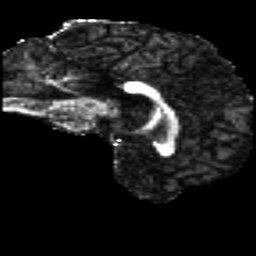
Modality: FA
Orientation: sagittal
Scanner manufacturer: siemens
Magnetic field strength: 3 T
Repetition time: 4.16 s
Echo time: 0.0806 s